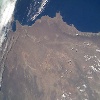
Label: land